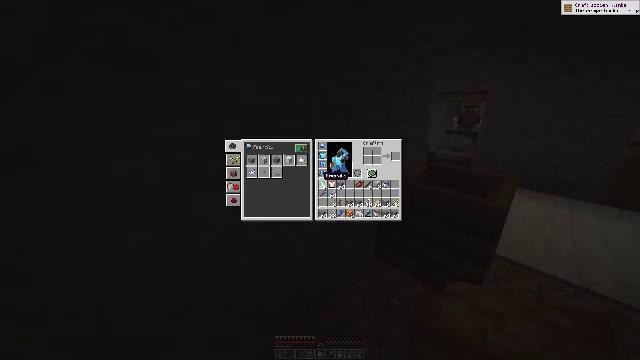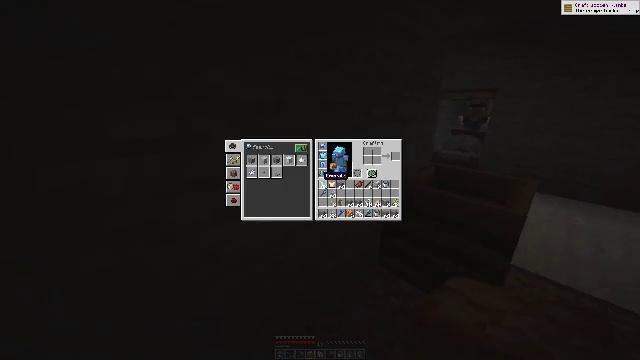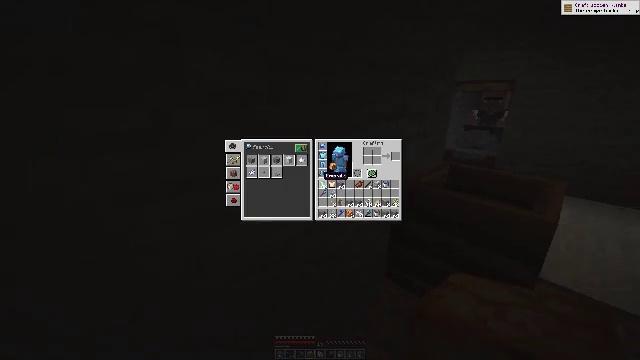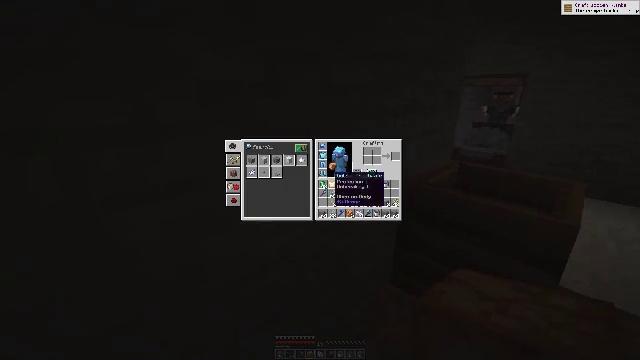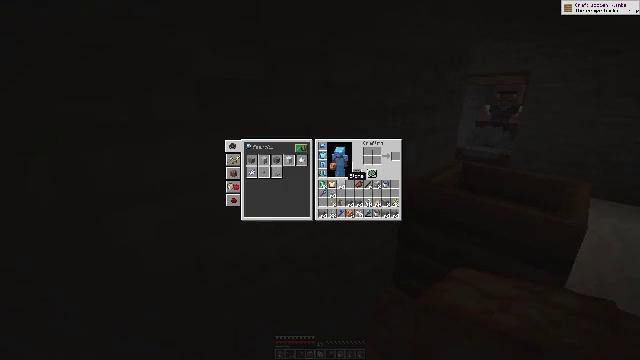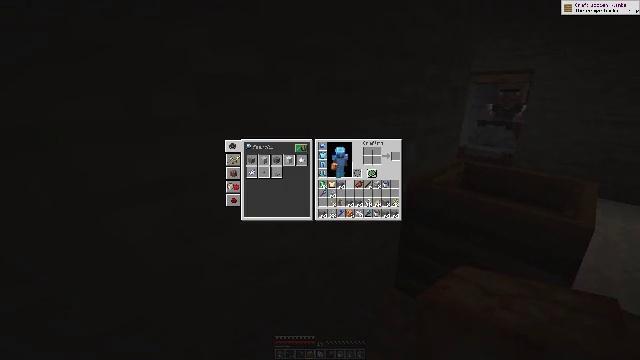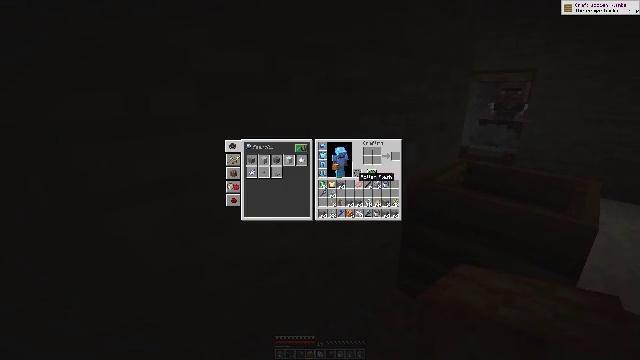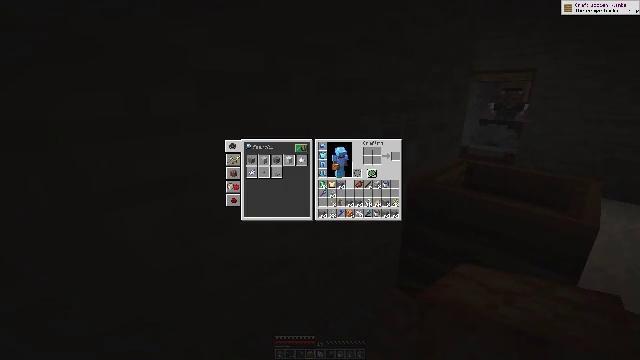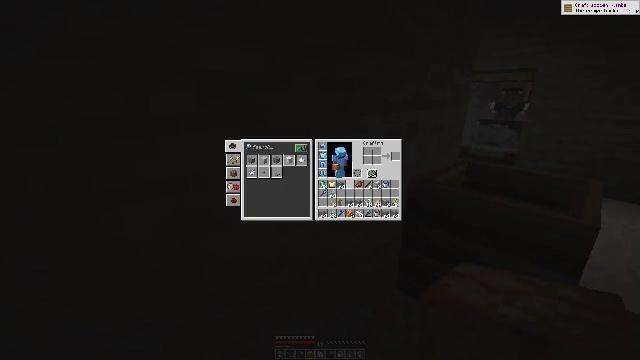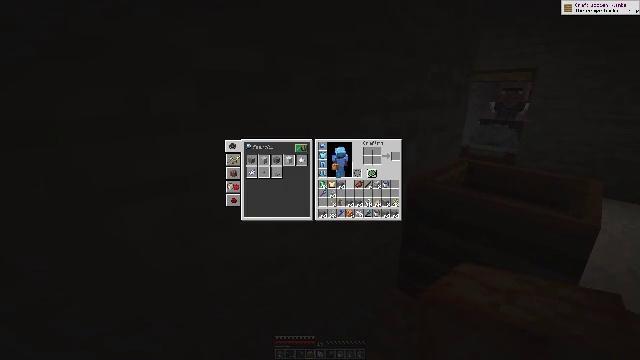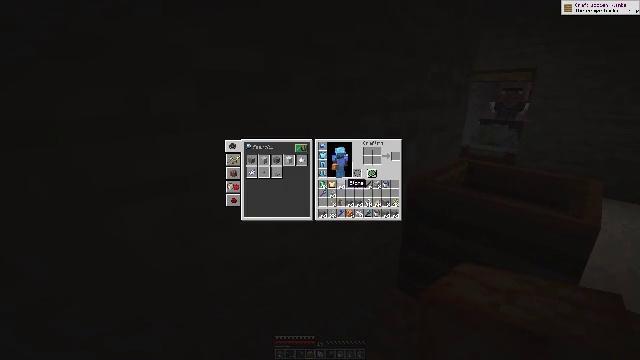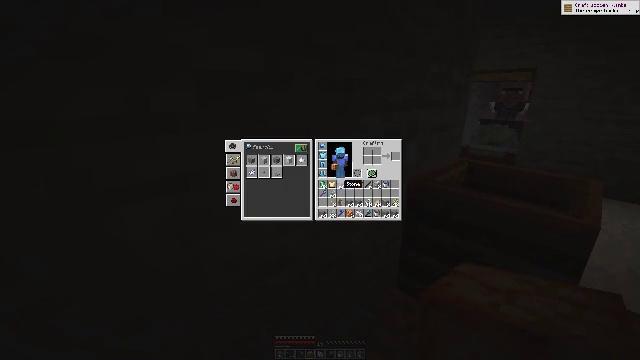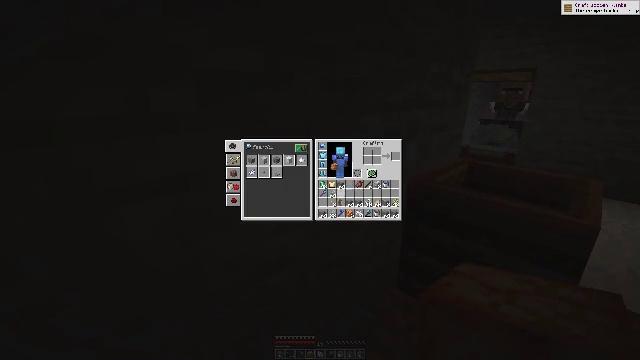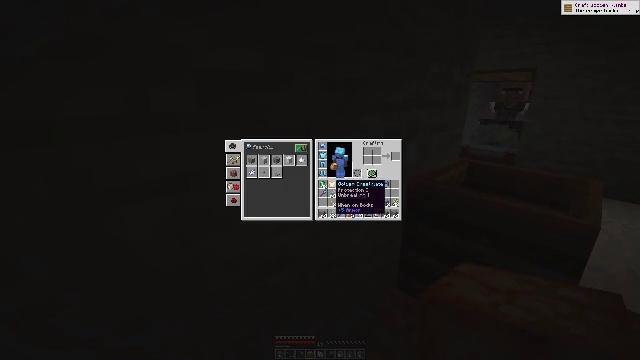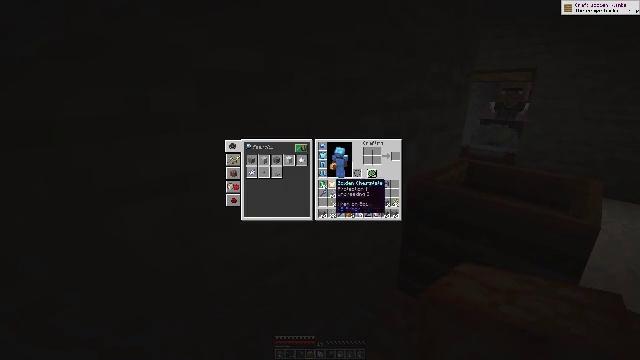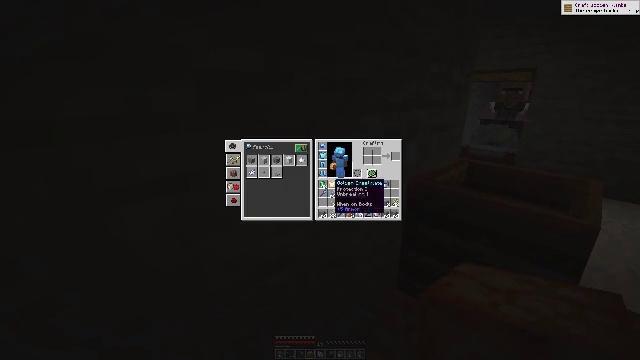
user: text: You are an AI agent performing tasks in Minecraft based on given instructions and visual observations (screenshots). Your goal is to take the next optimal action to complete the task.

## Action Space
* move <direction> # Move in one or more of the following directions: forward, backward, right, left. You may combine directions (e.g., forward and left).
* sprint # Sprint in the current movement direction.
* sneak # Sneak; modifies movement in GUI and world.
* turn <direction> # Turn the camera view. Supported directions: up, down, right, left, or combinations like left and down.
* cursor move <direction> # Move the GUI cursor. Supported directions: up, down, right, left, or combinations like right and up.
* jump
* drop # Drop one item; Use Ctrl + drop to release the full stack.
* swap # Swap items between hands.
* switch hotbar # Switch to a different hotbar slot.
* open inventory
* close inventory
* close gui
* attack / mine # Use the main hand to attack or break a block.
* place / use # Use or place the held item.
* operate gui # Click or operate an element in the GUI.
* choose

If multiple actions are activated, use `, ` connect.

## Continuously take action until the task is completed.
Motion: motion action
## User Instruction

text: Drop a golden chestplate.
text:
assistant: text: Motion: open inventory
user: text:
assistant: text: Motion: open inventory
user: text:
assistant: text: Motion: turn right
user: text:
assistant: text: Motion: turn right
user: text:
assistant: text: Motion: turn right
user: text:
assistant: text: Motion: no_op
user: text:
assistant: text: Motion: no_op
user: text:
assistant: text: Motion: turn left
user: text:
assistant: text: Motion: no_op
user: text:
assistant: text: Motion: no_op
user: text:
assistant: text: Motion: no_op
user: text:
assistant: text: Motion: turn left
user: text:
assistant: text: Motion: turn left
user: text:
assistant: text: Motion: no_op
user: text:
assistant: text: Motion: no_op
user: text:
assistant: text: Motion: no_op
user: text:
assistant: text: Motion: drop
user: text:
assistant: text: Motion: drop
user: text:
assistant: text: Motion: drop
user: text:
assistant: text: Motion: no_op
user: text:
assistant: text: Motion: no_op
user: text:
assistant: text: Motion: close inventory